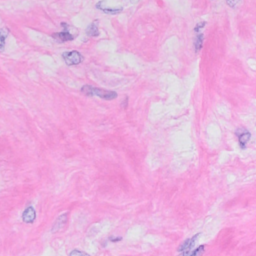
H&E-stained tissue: Breast